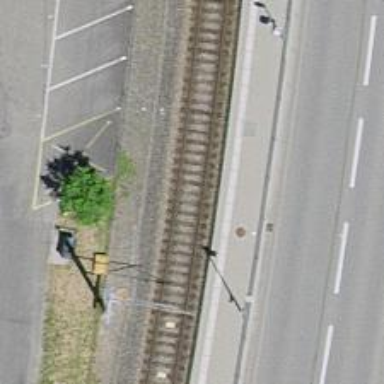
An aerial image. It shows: Railway halt with public transport stop position.